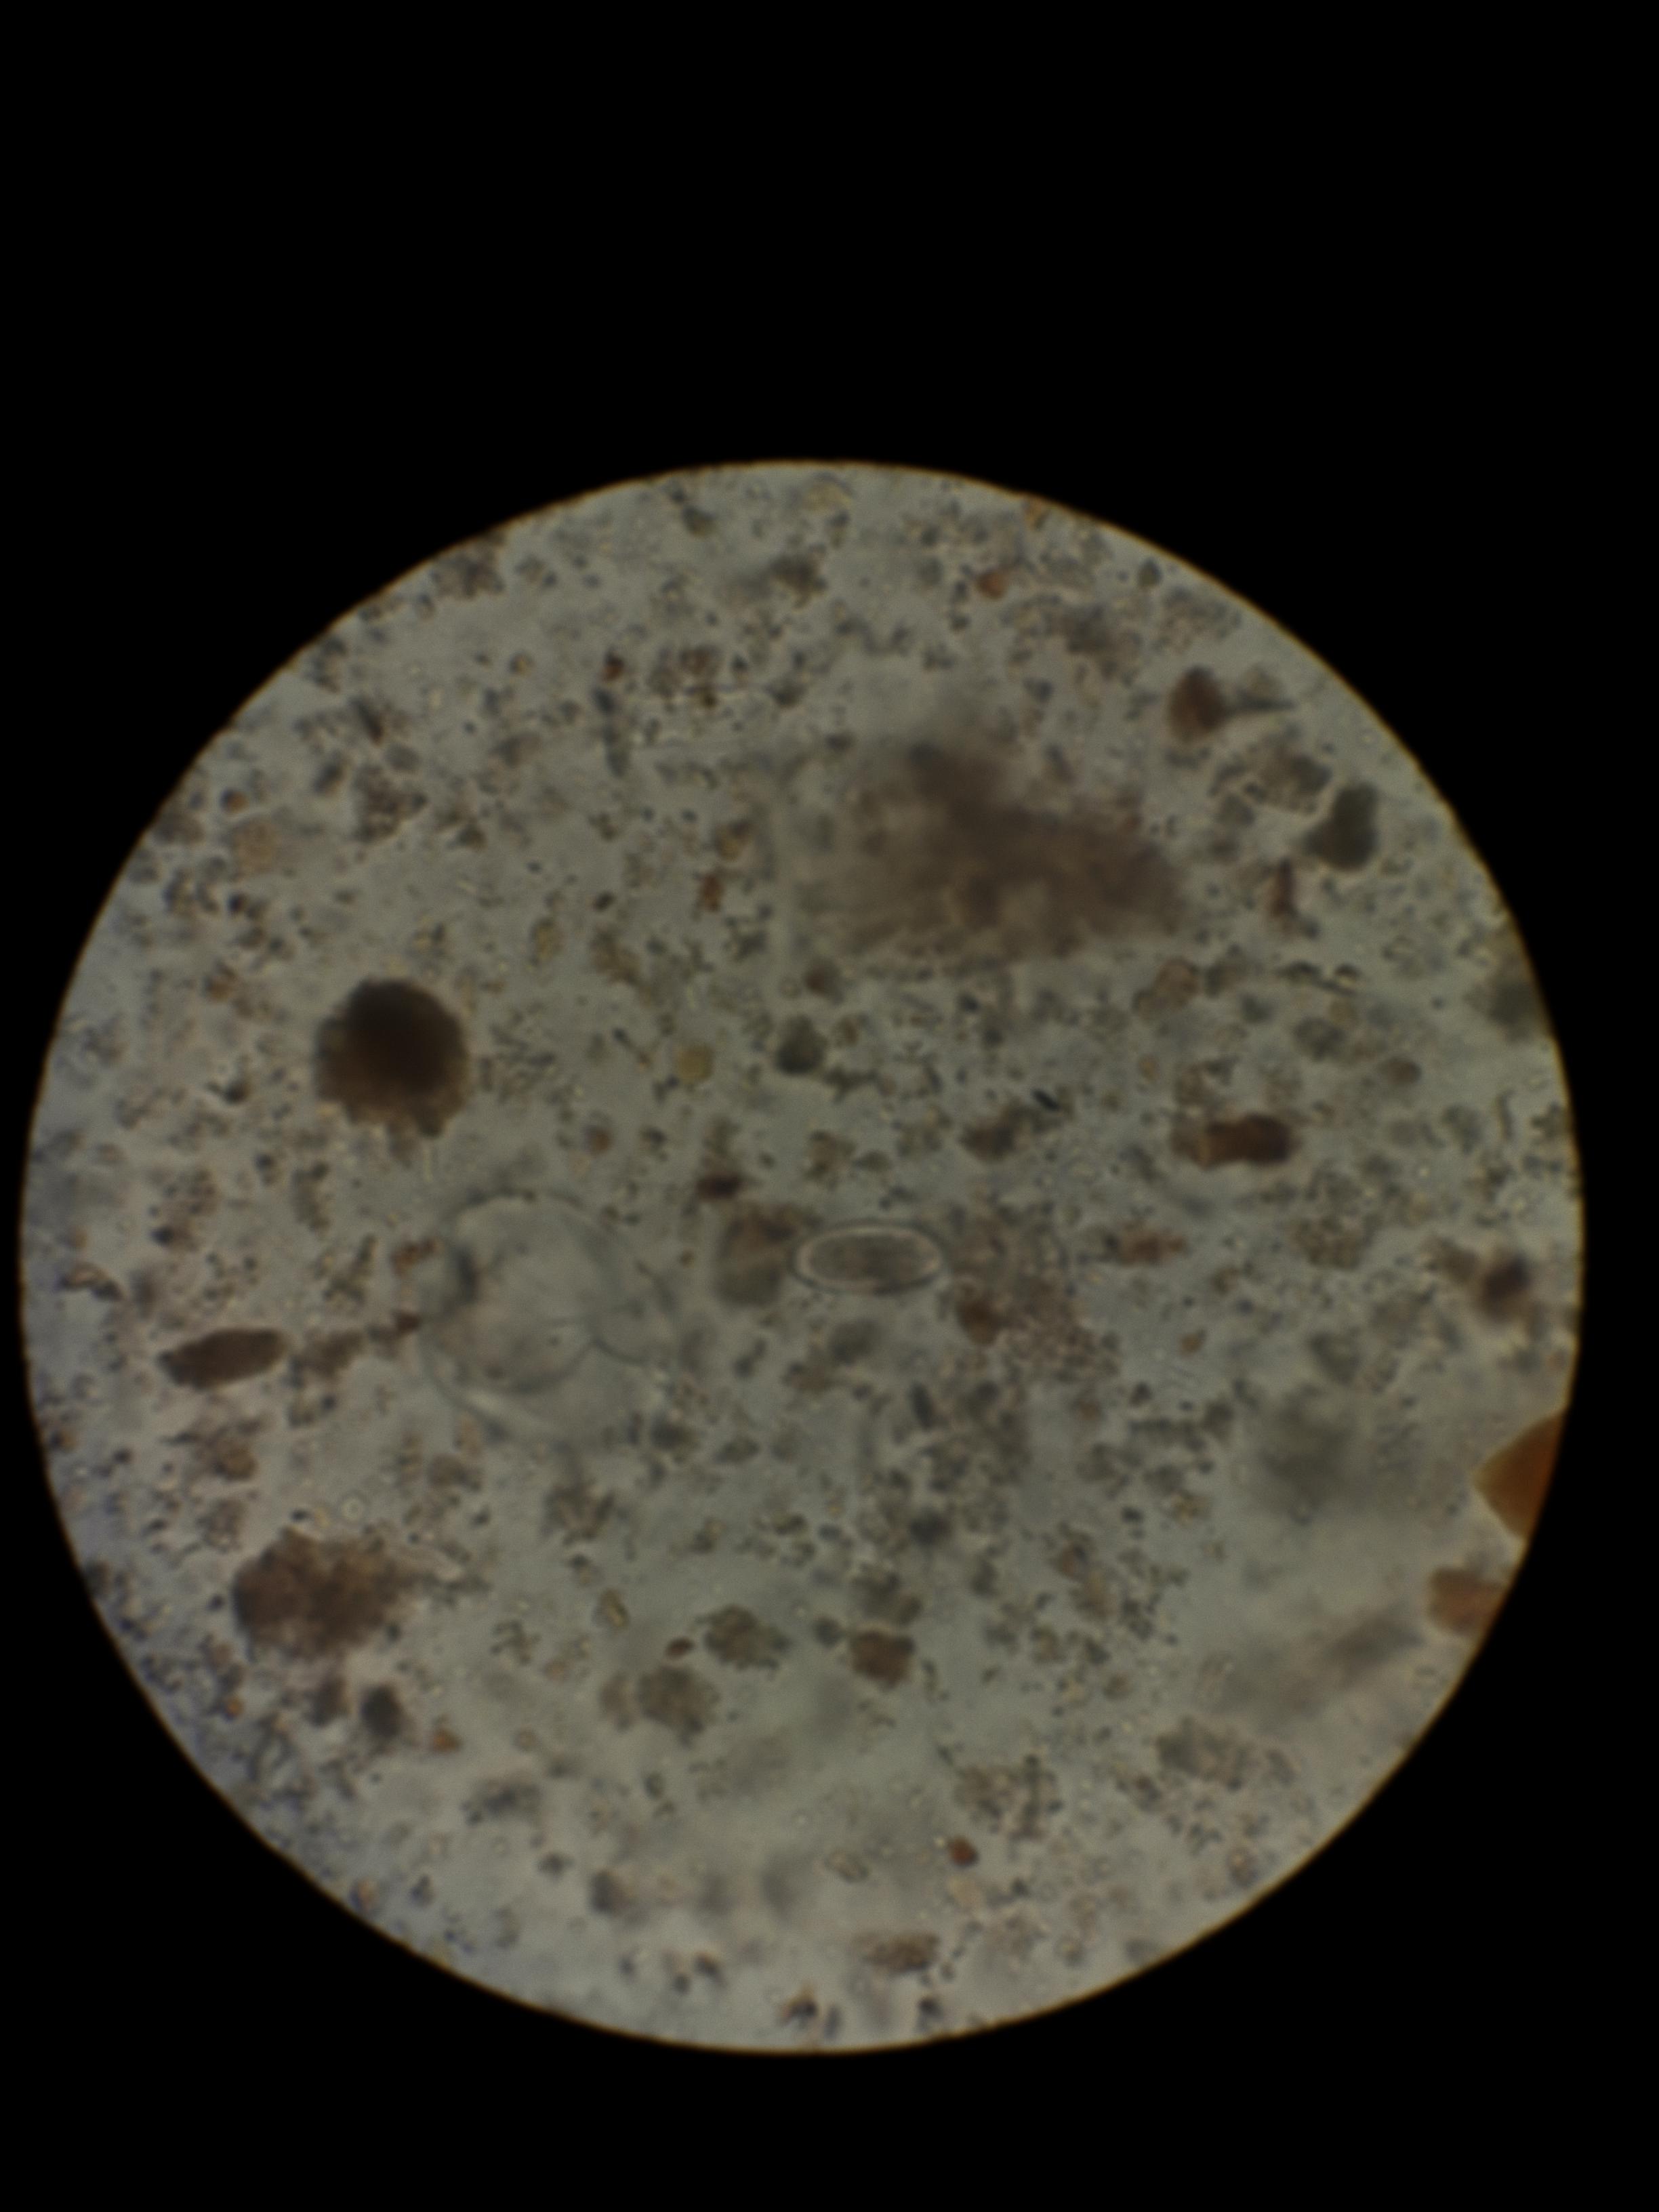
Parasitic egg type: Enterobius vermicularis